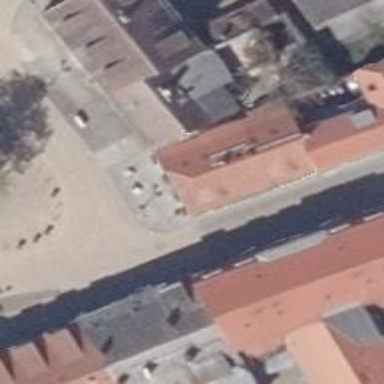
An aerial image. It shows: Historic yellow residential building with red half-hipped roof made of roof tiles. The building is currently in use as hotel.